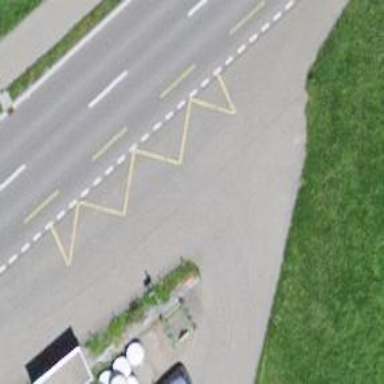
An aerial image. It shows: Bus stop with shelter. It is platform for public transport.